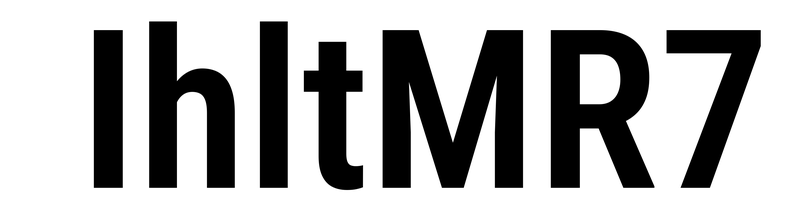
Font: Roboto_Condensed_SemiBold